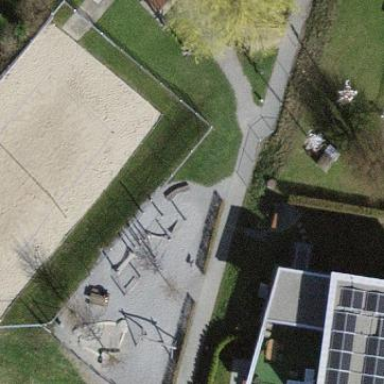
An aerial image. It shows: Playground area for leisure activities on the land.